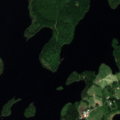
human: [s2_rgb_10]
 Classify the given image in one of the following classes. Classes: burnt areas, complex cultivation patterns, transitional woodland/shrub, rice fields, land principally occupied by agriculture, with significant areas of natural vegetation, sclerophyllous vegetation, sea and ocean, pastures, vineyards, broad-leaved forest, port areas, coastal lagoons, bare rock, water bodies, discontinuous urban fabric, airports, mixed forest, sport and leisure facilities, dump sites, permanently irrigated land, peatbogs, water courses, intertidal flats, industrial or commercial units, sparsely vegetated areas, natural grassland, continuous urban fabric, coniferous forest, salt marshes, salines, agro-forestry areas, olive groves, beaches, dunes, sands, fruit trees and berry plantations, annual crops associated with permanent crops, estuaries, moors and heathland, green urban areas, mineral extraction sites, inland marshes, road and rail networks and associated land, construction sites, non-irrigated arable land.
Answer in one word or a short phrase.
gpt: land principally occupied by agriculture, with significant areas of natural vegetation, mixed forest, water bodies